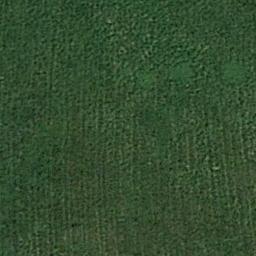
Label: meadow